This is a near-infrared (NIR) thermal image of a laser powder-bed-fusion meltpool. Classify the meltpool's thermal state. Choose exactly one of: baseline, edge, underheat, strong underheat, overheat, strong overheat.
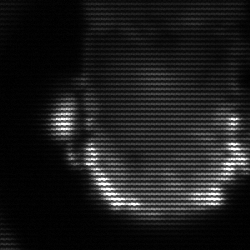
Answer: baseline